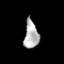
Tissue: prostate
Cell type: Epithelial cells
Senescence score: 0.3369
Nuclear area (px): 393
Mean DAPI intensity: 177.3